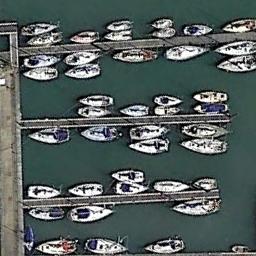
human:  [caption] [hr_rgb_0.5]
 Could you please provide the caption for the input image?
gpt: Many ships are in the harbor .

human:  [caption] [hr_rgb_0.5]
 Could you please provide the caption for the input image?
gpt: The harbor has lots of neatly docked boats and the color of the waters is green .

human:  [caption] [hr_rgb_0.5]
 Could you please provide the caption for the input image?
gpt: There are some yachts lined up on the sea by the harbor .

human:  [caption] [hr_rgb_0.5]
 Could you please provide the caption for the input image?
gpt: There are different Numbers of ships on either side of the harbor .

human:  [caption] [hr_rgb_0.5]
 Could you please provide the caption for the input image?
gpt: There are some ships docked neatly at the harbor .